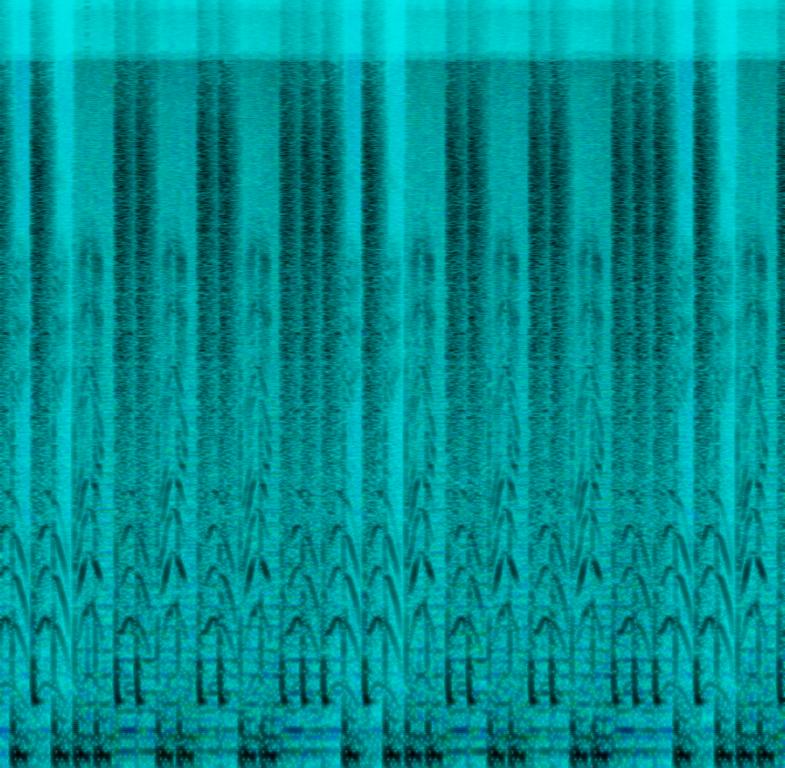
This song contains digital drums playing a groove along with an aggressive synth saw wave pad repeating the same simple melody. A male kid's voice is chopped into a sample creating a rhythmic phrase. The same goes for a female voice. So it sounds like they are singing. This is an amateur recording. This song may be playing in a funny video.